Field crop: maize
Growth stage: 2
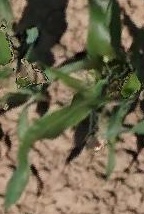
Species: maize